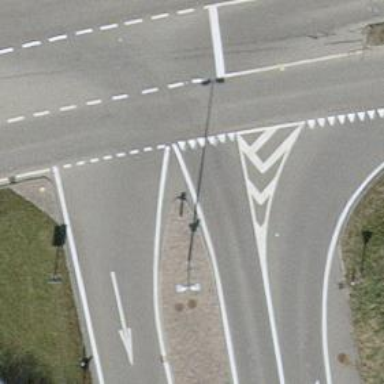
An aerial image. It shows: Road with "give way" sign.